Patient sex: M
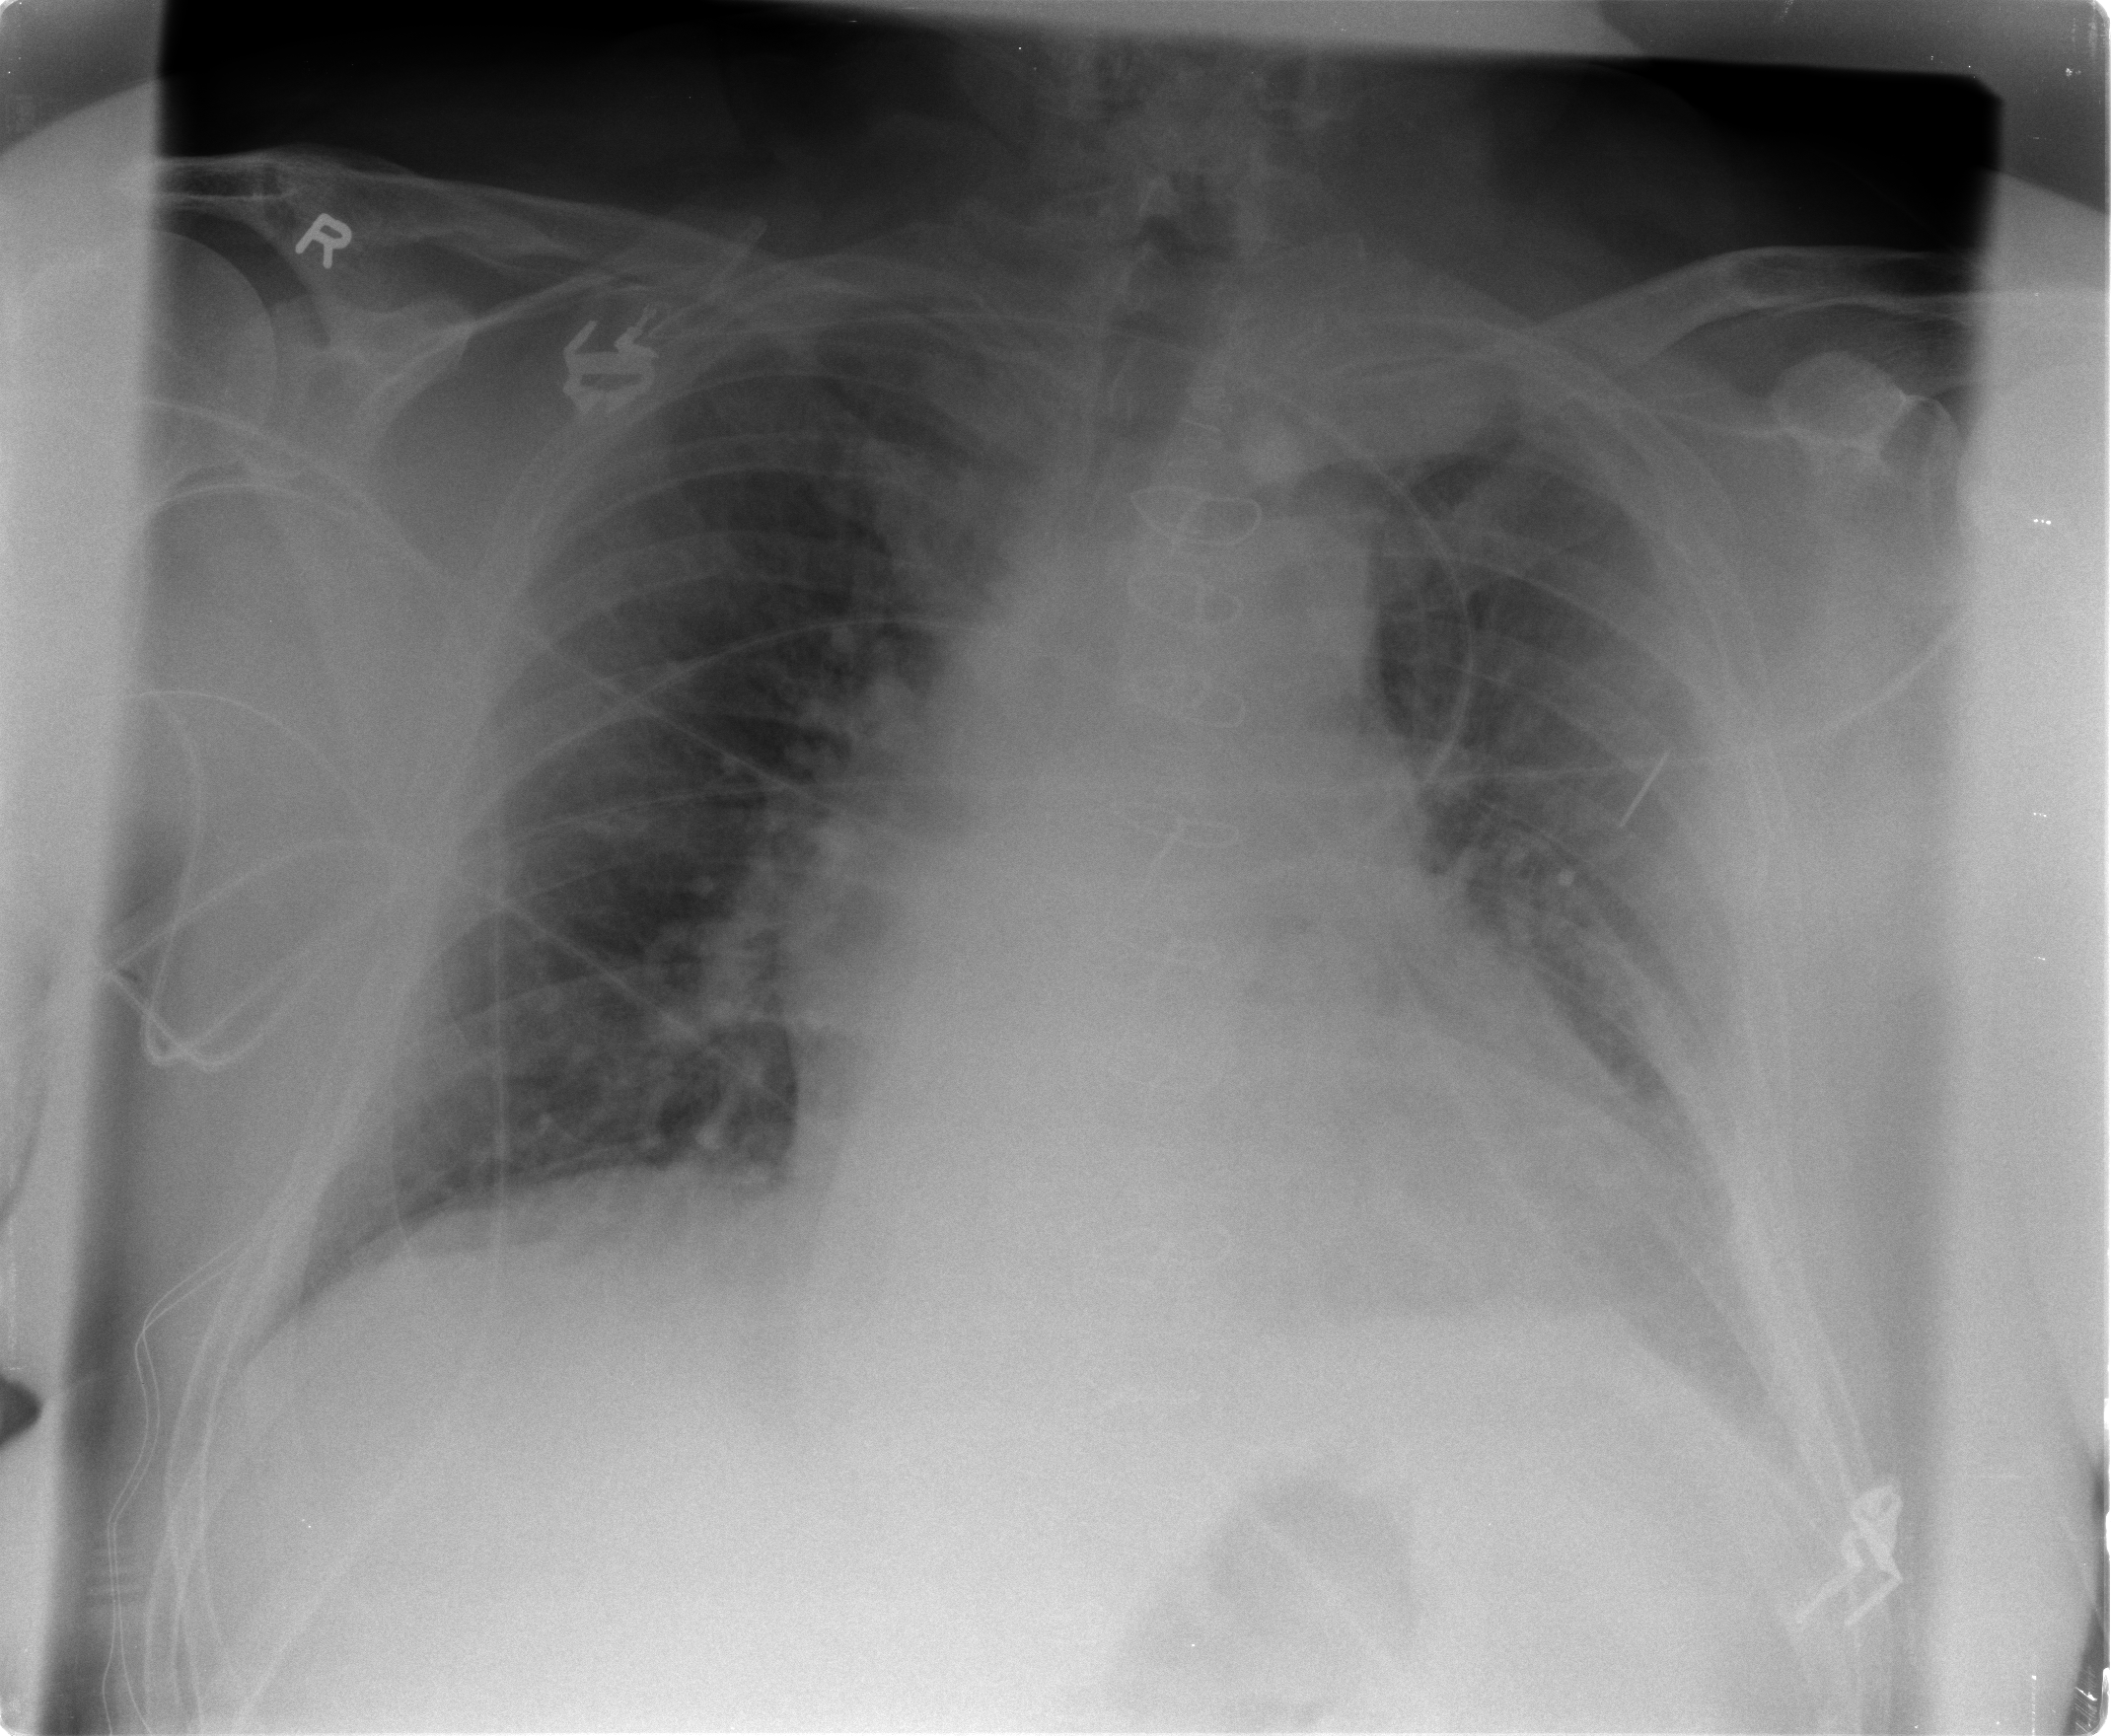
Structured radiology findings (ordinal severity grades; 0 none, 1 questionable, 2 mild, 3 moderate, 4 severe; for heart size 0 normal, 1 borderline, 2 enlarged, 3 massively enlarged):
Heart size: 2
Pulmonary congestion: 2
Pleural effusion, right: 0
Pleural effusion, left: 2
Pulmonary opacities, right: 0
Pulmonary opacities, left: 1
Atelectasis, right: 1
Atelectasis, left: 2